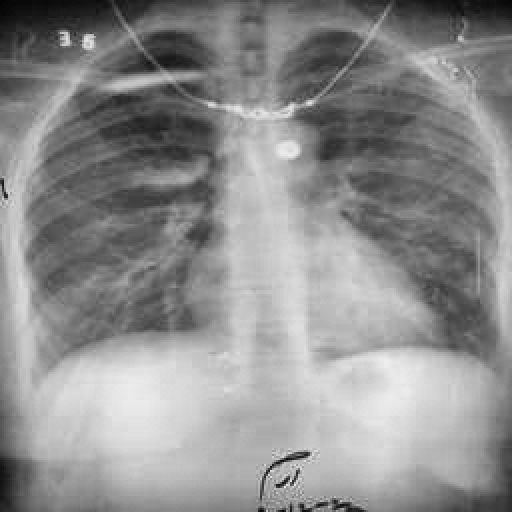
Finding: TUBERCULOSIS